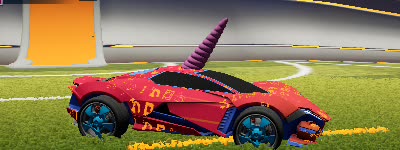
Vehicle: werewolf